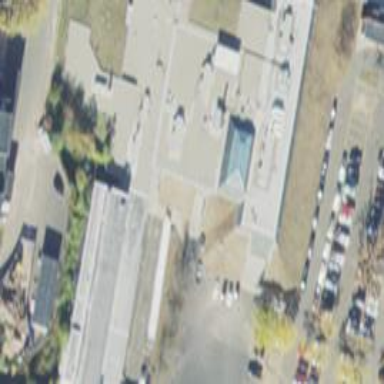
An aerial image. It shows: University building.